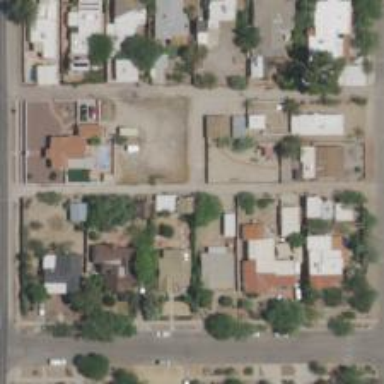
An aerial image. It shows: Alleyway designated as service road.